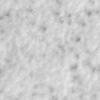
Label: no_change